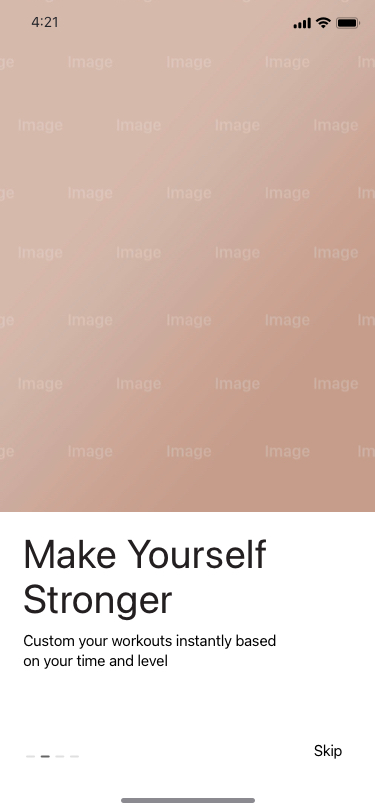
Text in this UI design:
Skip
Custom your workouts instantly based on your time and level
Make Yourself Stronger